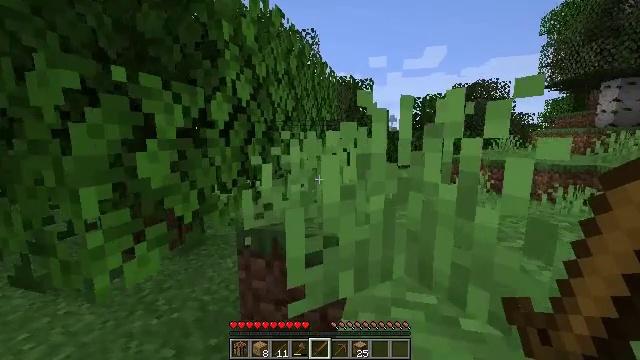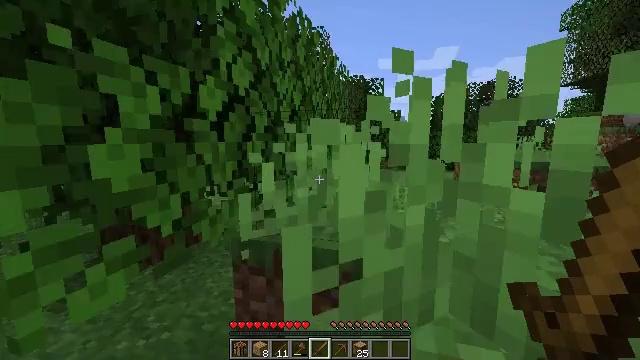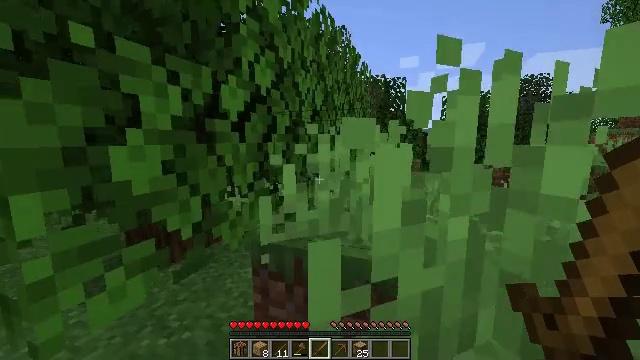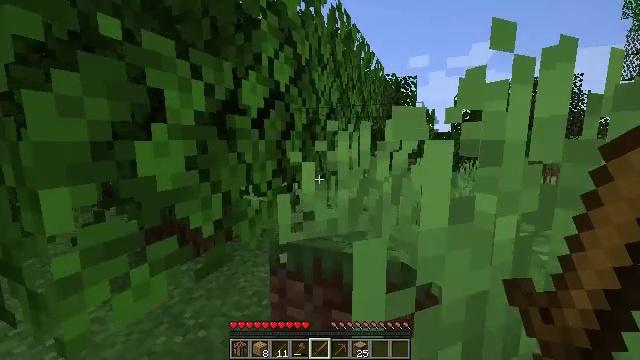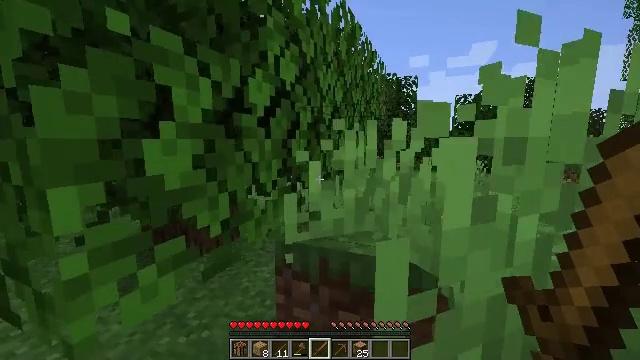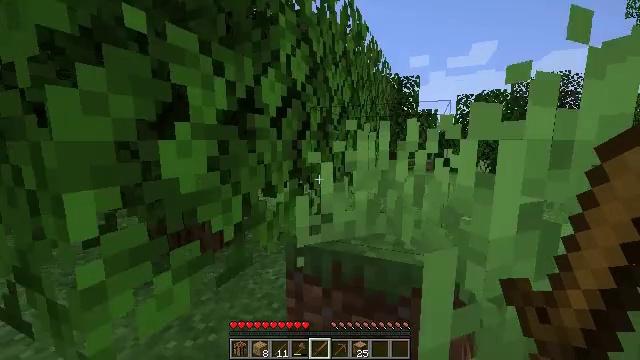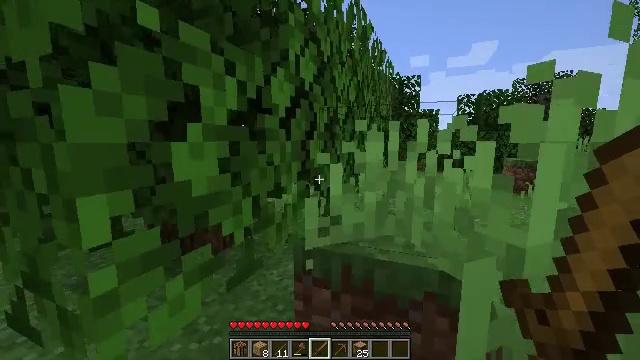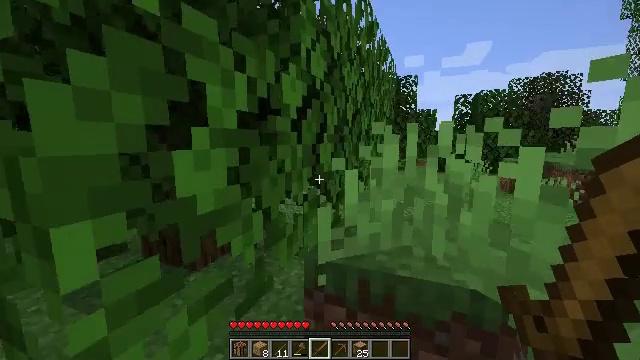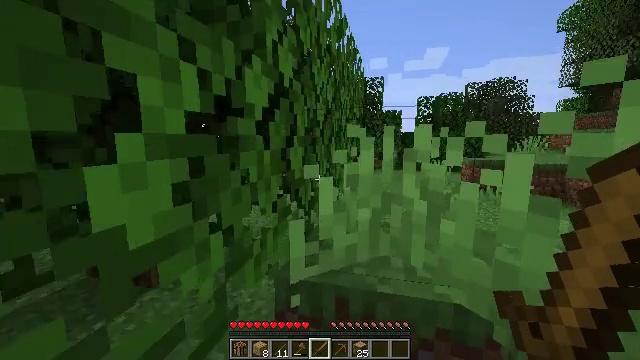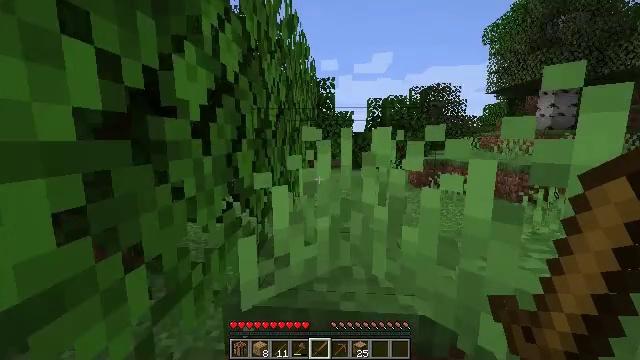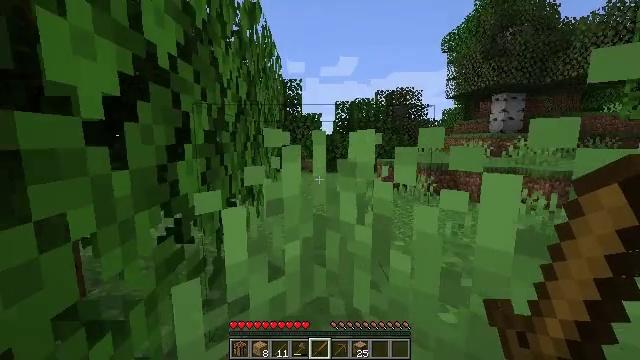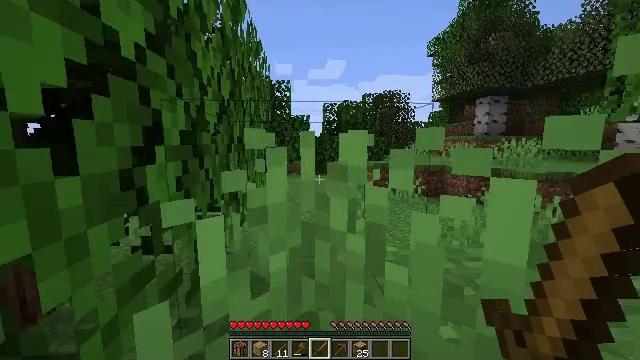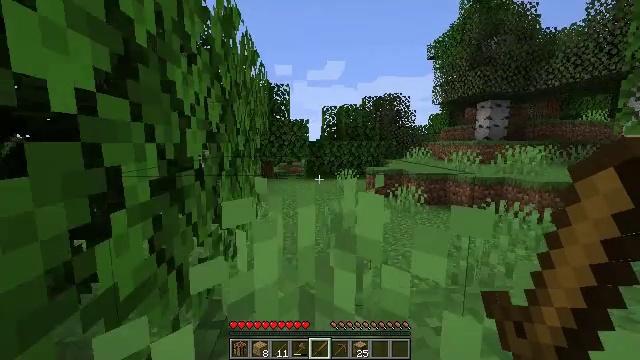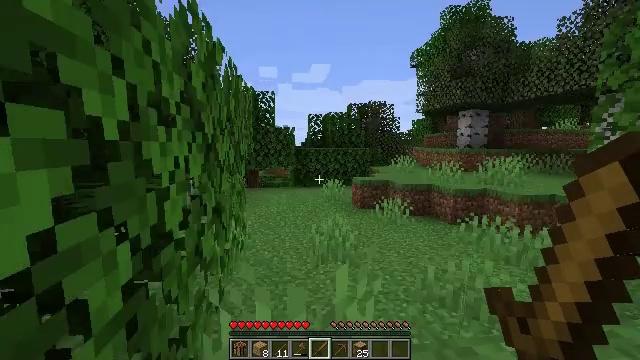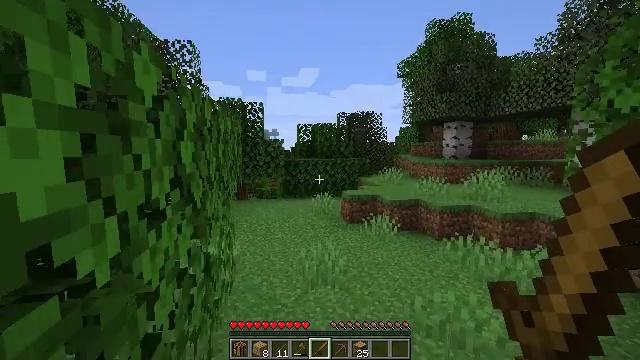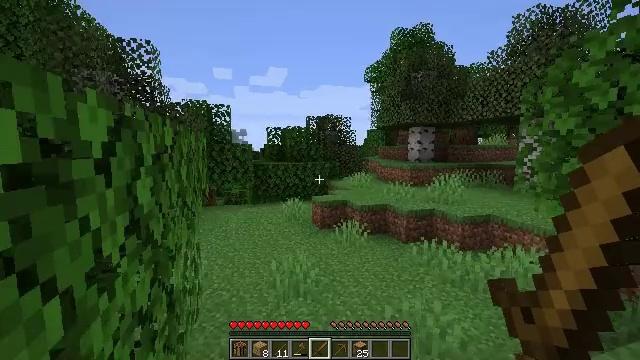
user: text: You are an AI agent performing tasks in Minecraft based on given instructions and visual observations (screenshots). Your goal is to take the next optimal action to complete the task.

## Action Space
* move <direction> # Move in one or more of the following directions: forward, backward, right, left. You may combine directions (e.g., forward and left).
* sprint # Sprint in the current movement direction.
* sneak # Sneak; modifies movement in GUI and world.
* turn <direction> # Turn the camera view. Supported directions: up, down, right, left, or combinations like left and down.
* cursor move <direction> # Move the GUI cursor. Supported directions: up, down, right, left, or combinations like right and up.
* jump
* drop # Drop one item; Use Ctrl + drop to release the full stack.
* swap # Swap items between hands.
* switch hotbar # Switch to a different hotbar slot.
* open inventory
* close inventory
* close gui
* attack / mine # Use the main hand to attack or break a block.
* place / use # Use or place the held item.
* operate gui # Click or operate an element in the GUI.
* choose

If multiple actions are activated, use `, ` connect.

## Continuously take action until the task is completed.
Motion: motion action
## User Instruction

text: Get some roses from the rose bush.
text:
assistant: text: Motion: move forward, turn left
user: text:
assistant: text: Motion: move forward, turn left
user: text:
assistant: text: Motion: move forward, turn left
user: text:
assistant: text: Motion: move forward
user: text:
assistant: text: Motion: move forward
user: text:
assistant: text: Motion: move forward
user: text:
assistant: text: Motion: move forward, turn right
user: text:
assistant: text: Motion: move forward, turn right
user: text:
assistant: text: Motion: move forward, turn right
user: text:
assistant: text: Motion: move forward, turn right
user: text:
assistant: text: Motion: move forward, turn right
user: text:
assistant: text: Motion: move forward, jump
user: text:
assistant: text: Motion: move forward, turn right, jump
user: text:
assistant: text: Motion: move forward, turn right, jump
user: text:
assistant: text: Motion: move forward, turn right, jump
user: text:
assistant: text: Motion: move forward
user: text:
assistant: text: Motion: move forward
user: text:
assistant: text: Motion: move forward
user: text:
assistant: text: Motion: move forward
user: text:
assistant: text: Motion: move forward
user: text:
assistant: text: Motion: move forward
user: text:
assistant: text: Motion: move forward
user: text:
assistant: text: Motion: move forward
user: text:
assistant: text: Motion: move forward, turn down
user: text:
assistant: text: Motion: move forward, turn down
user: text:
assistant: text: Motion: move forward, turn right and down
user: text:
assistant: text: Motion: move forward, turn right and down
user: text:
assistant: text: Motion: move forward, turn right and down
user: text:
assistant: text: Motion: move forward, turn right
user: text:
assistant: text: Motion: move forward